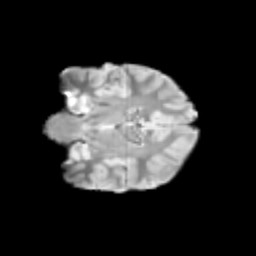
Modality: T2w
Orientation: coronal
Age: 11
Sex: male
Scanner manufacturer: siemens
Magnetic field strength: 3 T
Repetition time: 3.8 s
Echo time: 0.07 s